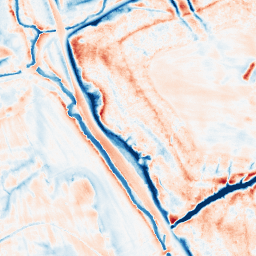
Category: trend_removal
Decomposition family: local_polynomial
Decomposition parameters: window_size: 21
degree: 3
Upsampling method: bspline
Upsampling parameters: scale: 8
Upsampling scale: 8